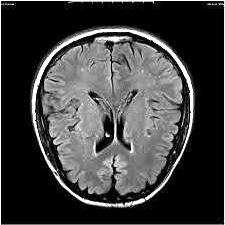
Label: notumor